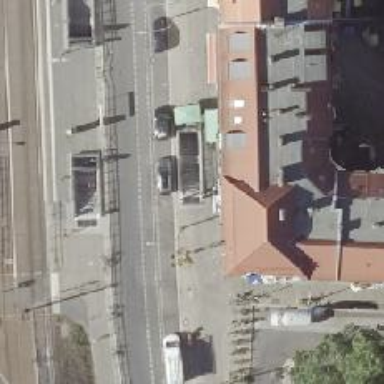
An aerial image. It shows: Entrance to subway station for public transport.